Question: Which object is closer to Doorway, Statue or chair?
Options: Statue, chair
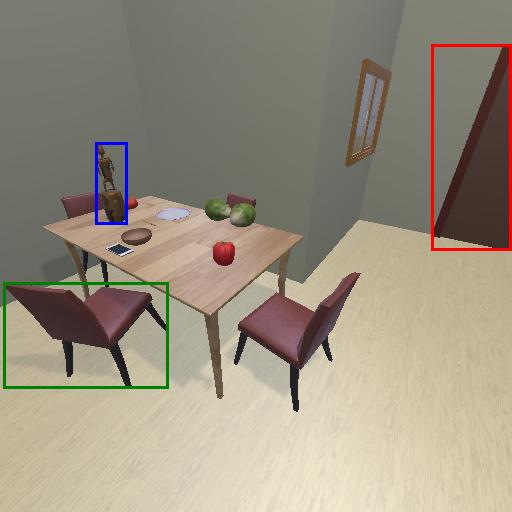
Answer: Statue